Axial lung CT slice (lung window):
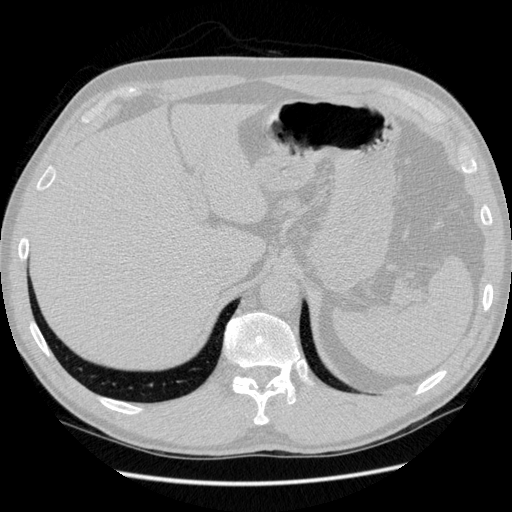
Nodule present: no